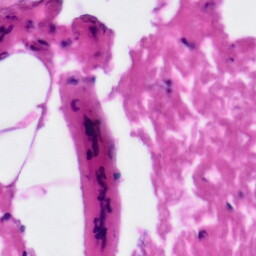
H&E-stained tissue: Tonsil